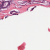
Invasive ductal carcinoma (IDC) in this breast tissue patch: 1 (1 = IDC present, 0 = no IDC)